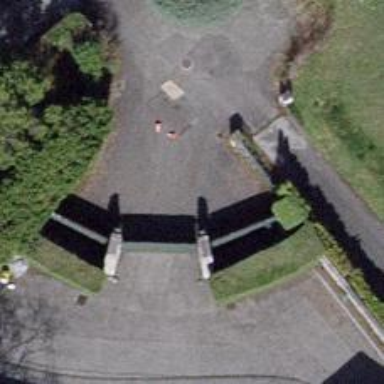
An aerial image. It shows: Gate.